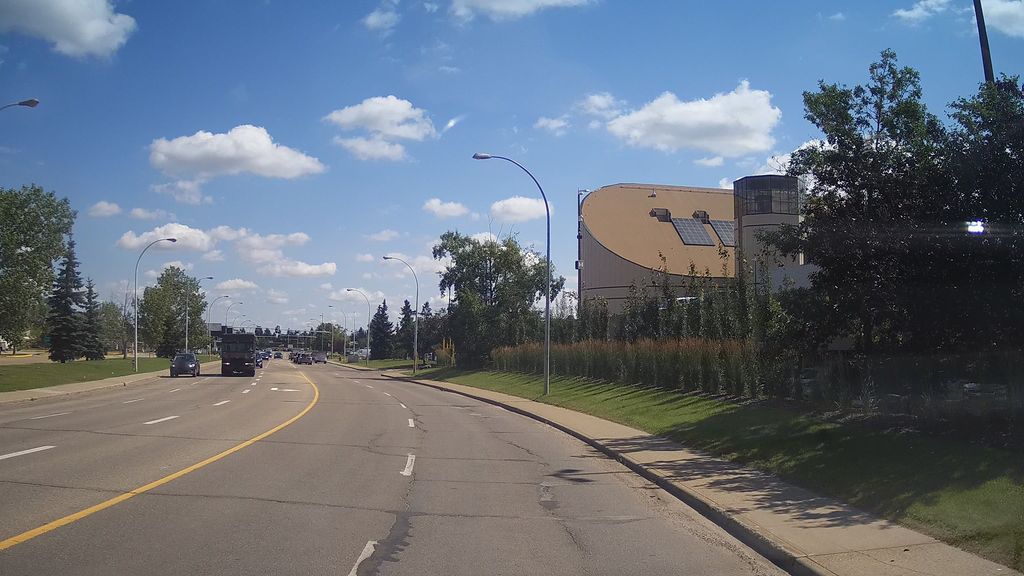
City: edmonton